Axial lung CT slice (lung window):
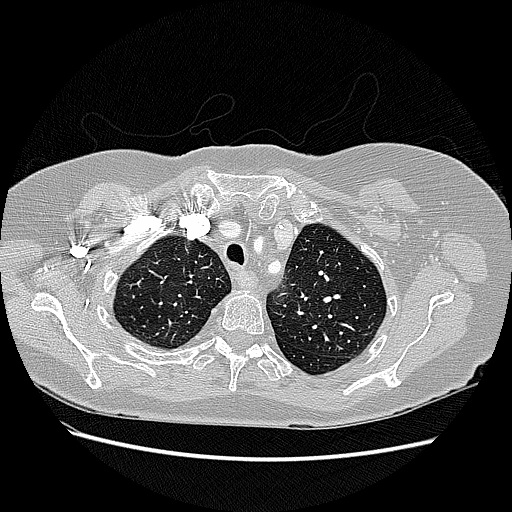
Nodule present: no